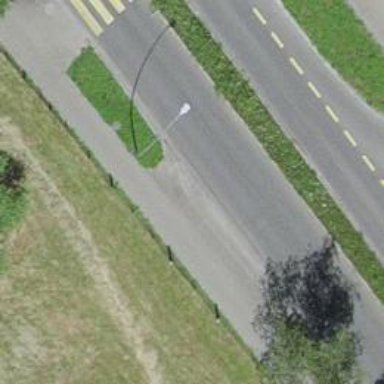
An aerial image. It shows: Asphalt cycleway.